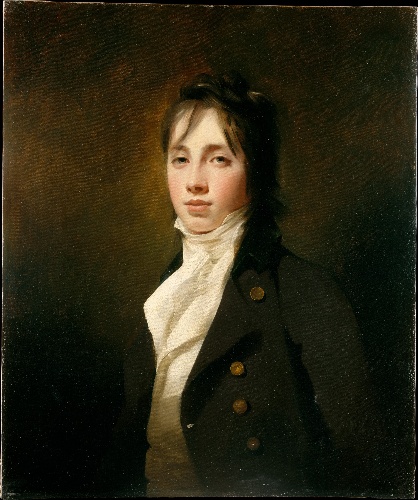
Title: William Fraser of Reelig (1784–1835)
Artist: Sir Henry Raeburn
Artist bio: British, Stockbridge, Scotland 1756–1823 Edinburgh, Scotland
Date: 1801
Object type: Painting
Classification: Paintings
Medium: Oil on canvas
Dimensions: 29 1/2 x 24 1/2 in. (74.9 x 62.2 cm)
Department: Robert Lehman Collection
Credit line: Robert Lehman Collection, 1975
Accession year: 1975
Repository: Metropolitan Museum of Art, New York, NY
Tags: Men|Portraits